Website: walmart
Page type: customer-info-address
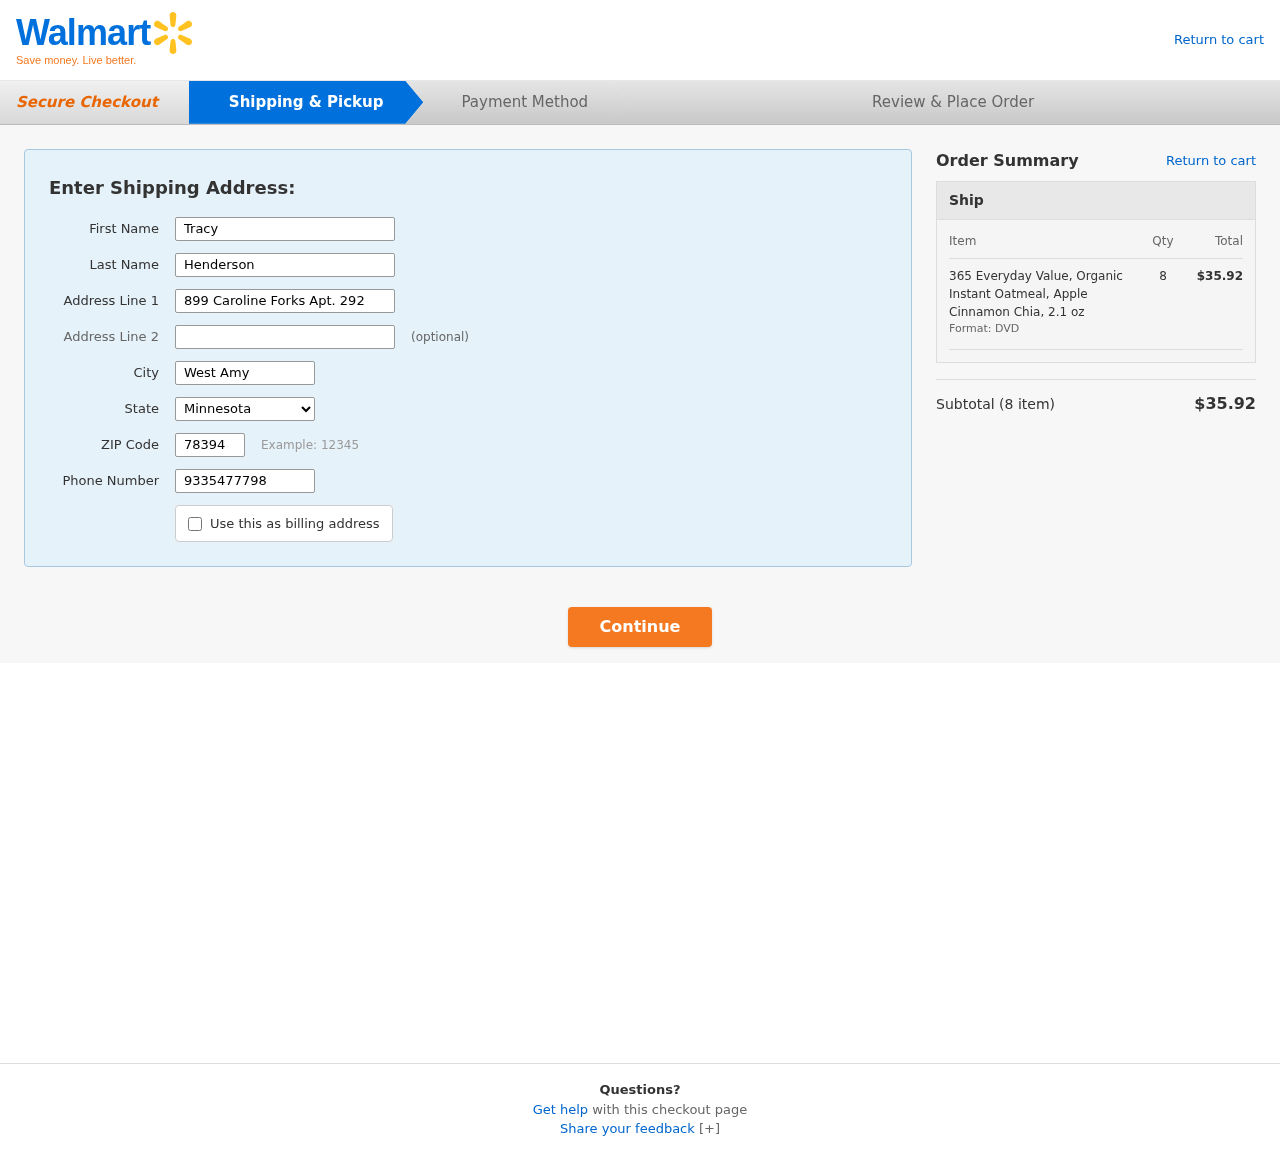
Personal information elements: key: PII_CITY
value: West Amy
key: PII_FIRSTNAME
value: Tracy
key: PII_LASTNAME
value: Henderson
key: PII_PHONE
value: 9335477798
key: PII_POSTCODE
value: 78394
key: PII_STATE
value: Minnesota
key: PII_STREET
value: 899 Caroline Forks Apt. 292
Product elements: key: PRODUCT1_NAME
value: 365 Everyday Value, Organic Instant Oatmeal, Apple Cinnamon Chia, 2.1 oz
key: PRODUCT1_QUANTITY
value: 8
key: PRODUCT1_LINE_TOTAL
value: $35.92
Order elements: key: ORDER_NUM_ITEMS
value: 8
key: ORDER_SUBTOTAL
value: $35.92